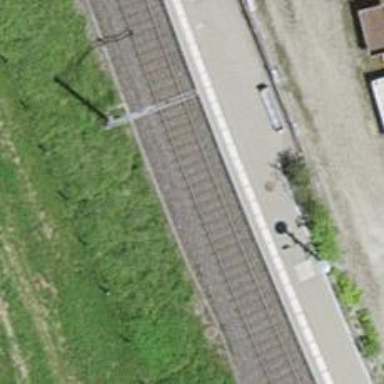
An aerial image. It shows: Stop position for public transport on the railway.